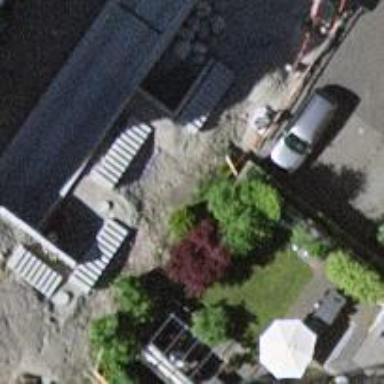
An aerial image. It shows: Retaining wall.